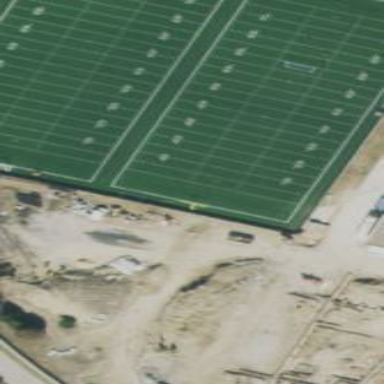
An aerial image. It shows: American football pitch with artificial turf.